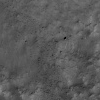
Atmospheric dust classification: not_dusty